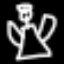
Label: angel